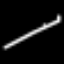
Label: line